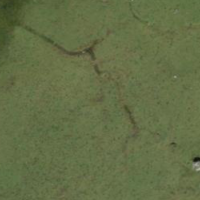
EUNIS habitat code: 23
Species observed at this site:
Juniperus communis
Phyteuma orbiculare